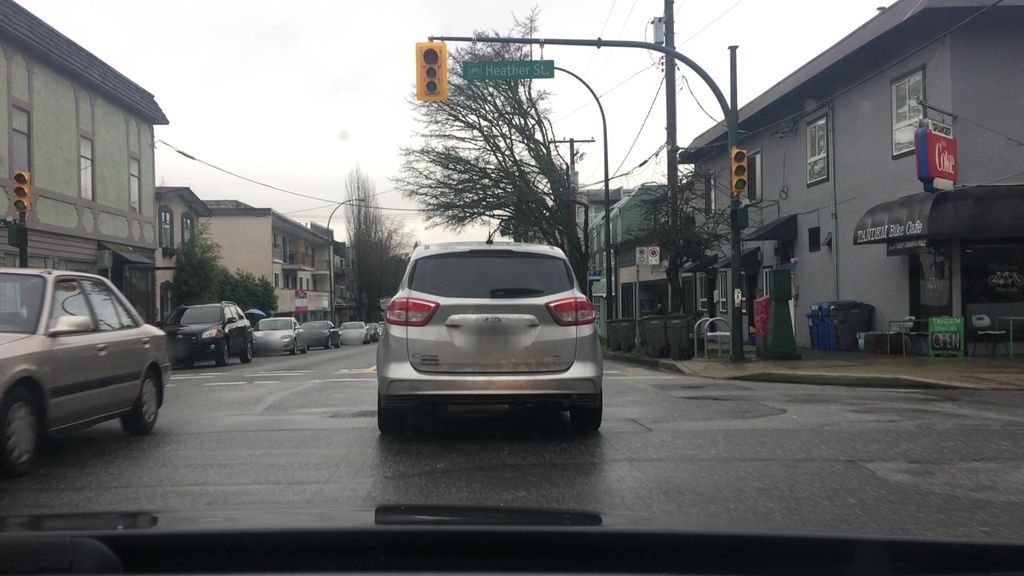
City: vancouver